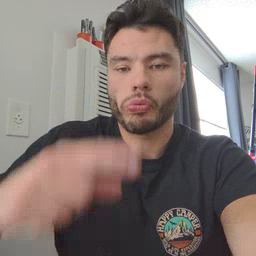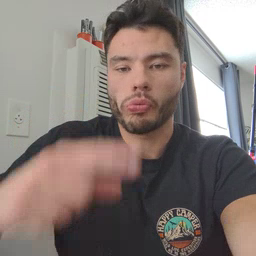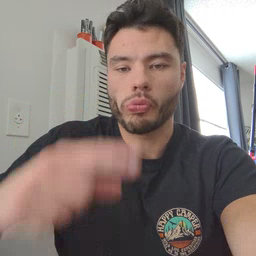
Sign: toy